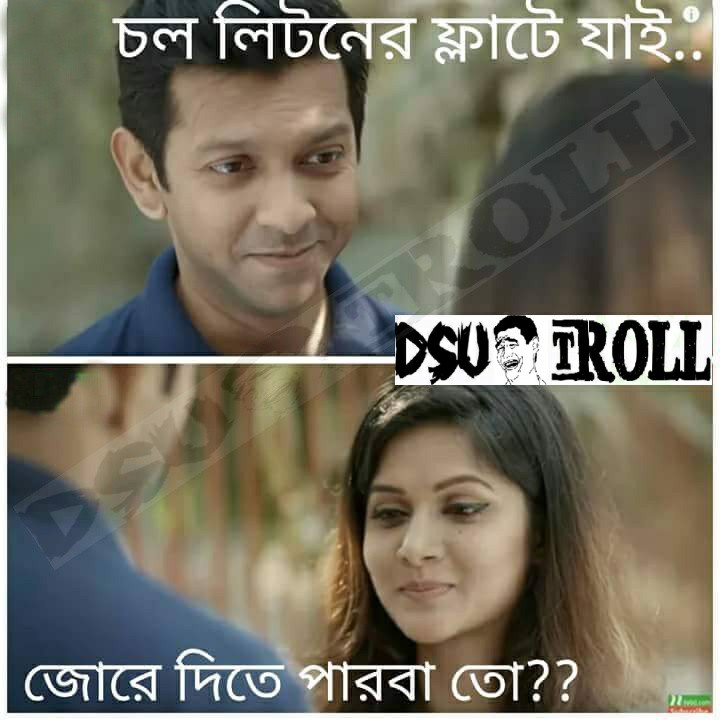
Caption: চল লিটনের ফ্লাটে যাই ...    জোরে দিতে পারবা তো ??
Label: hate